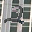
Label: 2